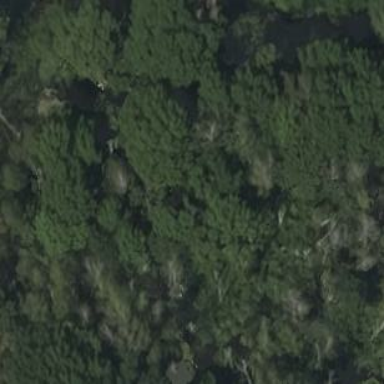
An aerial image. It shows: Forest area.